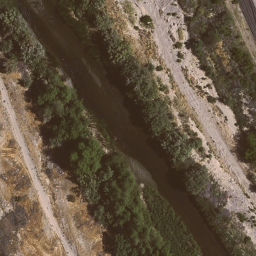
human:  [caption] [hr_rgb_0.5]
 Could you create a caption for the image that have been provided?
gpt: A river go through a desolate land only with plants on the banks .

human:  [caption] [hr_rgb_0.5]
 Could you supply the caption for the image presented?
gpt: A river go through a desolate land only with plants on the banks of the river .

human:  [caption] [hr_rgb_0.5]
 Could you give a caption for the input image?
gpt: It is a river with some plants on both banks of the river .

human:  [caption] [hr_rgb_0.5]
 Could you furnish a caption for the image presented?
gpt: Green plants flourish only on the banks of the river .

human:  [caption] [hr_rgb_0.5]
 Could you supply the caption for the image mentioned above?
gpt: A river go through a desolate land .